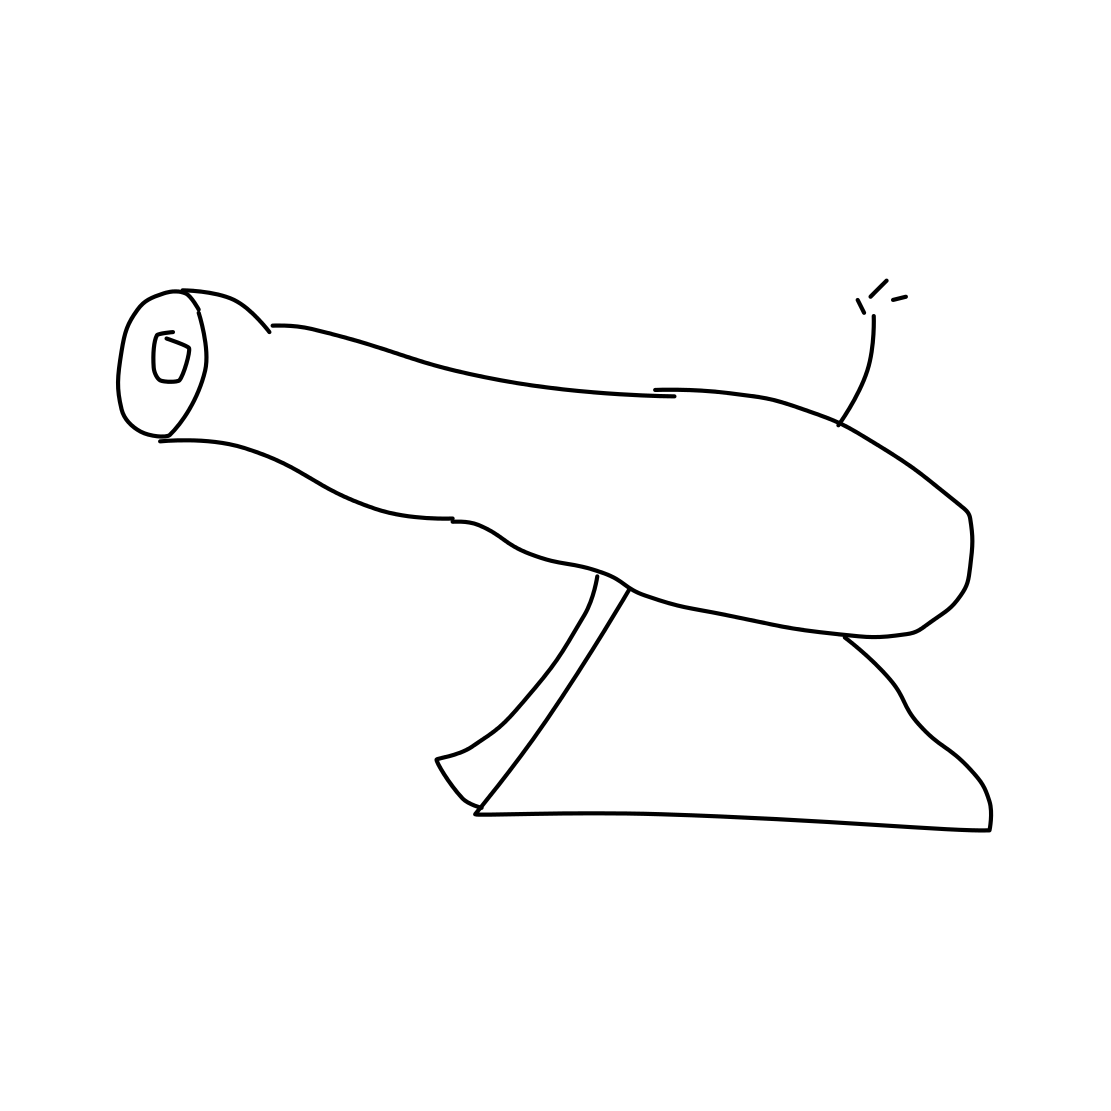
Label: cannon